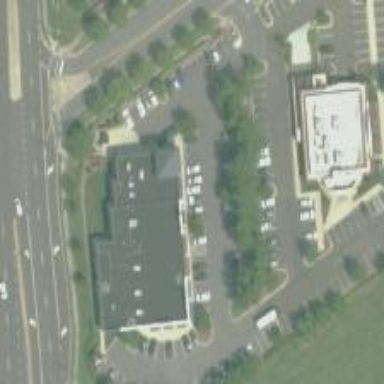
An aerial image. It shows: Post office.